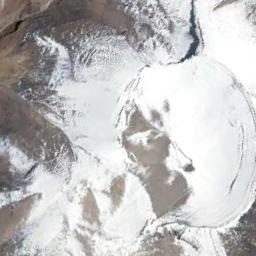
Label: snowberg